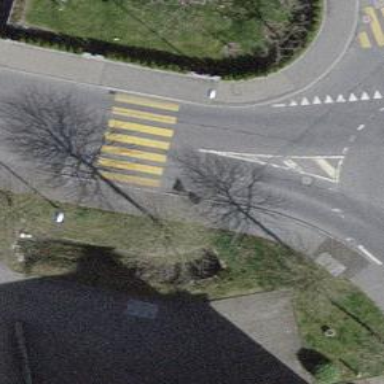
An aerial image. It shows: Uncontrolled zebra crossing with notable zebra markings.